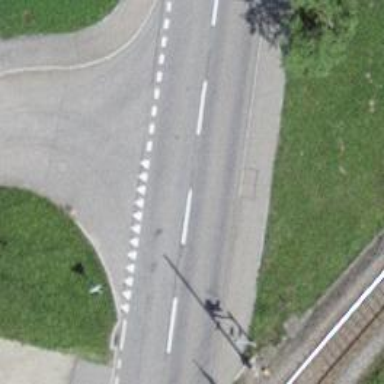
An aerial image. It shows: Road with "give way" sign.